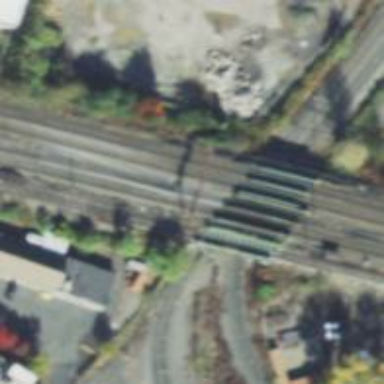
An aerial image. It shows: Bridge over electrified railway with contact lines.